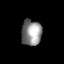
Tissue: lung
Cell type: Endothelial cells
Senescence score: 0.564
Nuclear area (px): 515
Mean DAPI intensity: 139.394